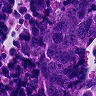
Metastatic tissue present: yes